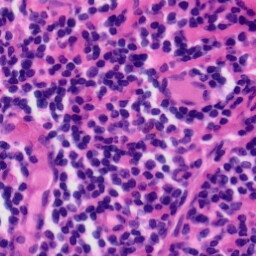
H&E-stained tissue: Tonsil